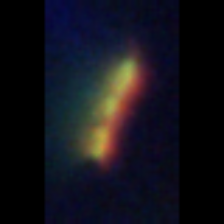
Taxon: Pennate
Group: Diatoms